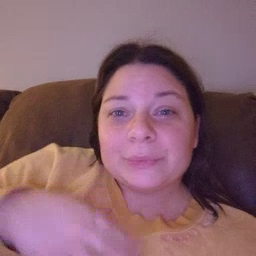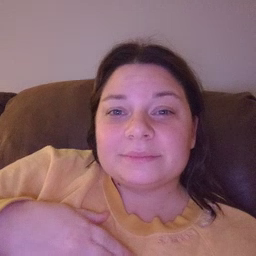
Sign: blue